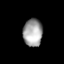
Tissue: lung
Cell type: Myeloid cells
Senescence score: 0.5716
Nuclear area (px): 519
Mean DAPI intensity: 163.073